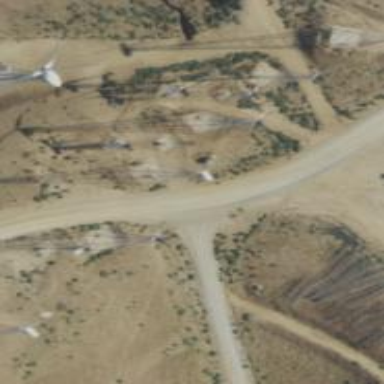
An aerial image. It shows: Wind power generator utilizing wind turbines.